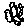
Label: bird